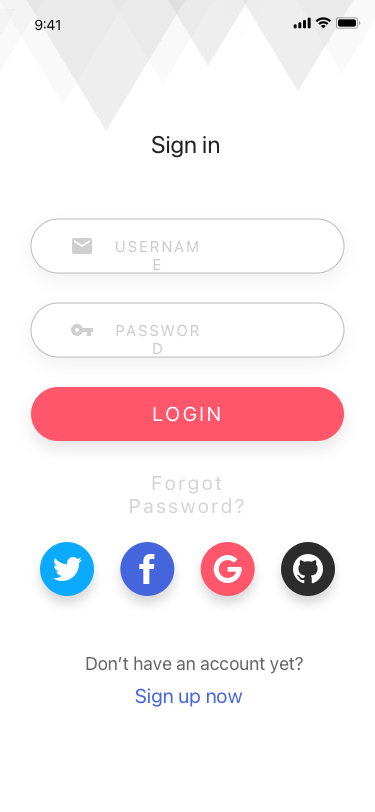
Text in this UI design:
Sign in
Username
Password
Login
Forgot Password?
Don’t have an account yet?
Sign up now